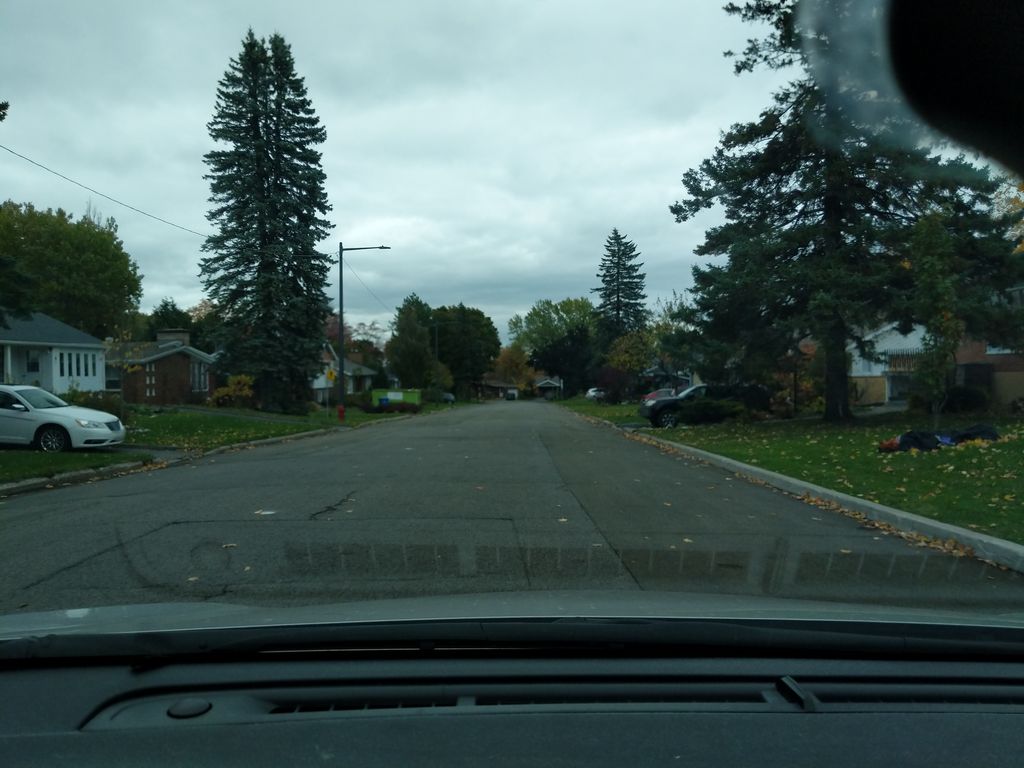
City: quebec_city